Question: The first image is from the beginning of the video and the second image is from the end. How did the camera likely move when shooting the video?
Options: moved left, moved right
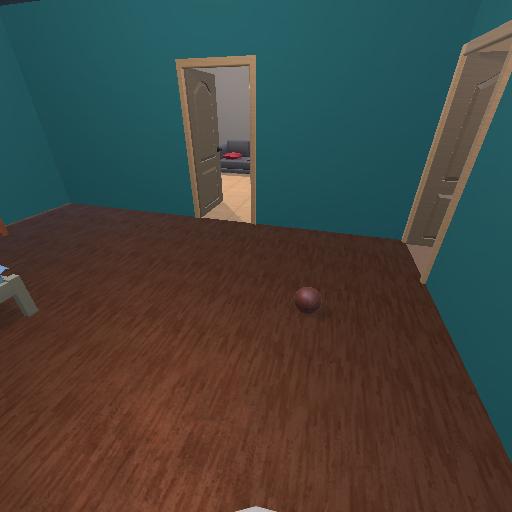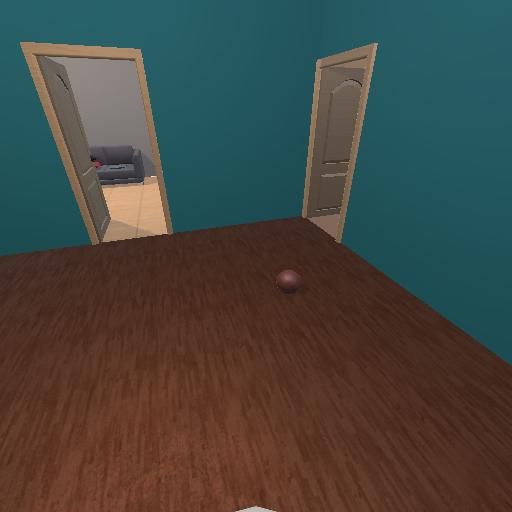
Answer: moved left